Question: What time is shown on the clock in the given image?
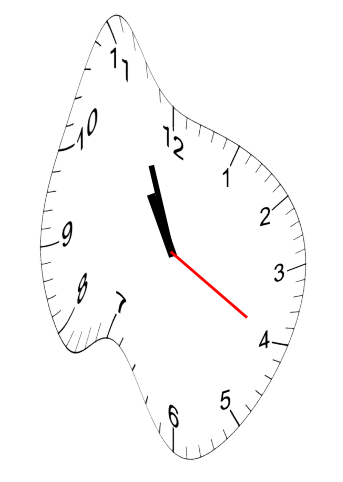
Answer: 10:56:20